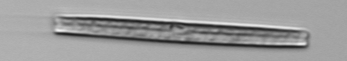
Label: pennate_Thalassionema